Chest X-ray:
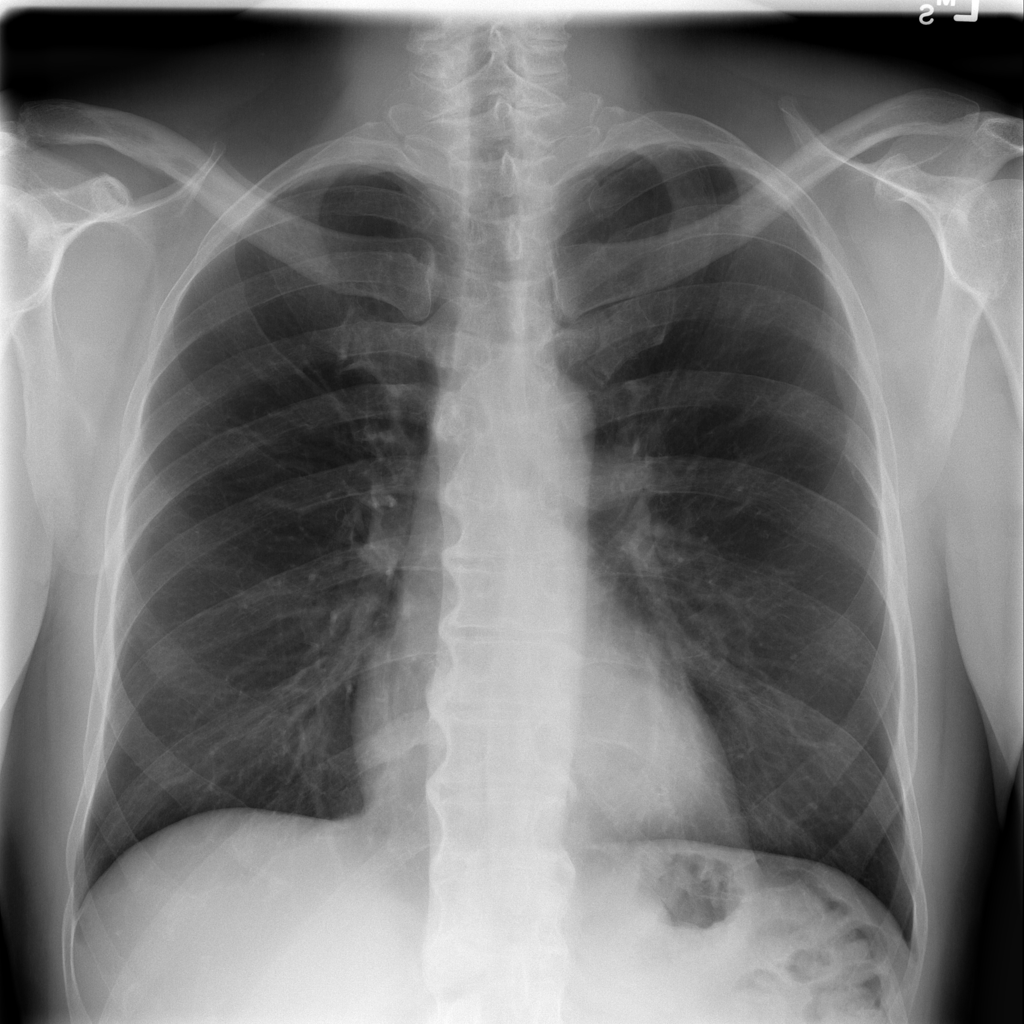
No abnormal finding: yes